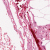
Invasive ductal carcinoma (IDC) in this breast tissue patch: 0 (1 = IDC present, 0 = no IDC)